Field crop: maize
Growth stage: 2
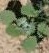
Species: chenopodium